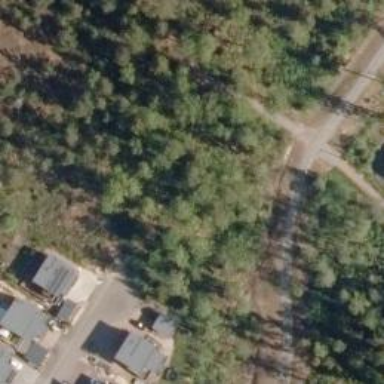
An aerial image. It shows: Path.